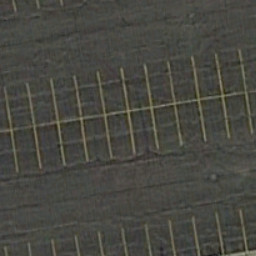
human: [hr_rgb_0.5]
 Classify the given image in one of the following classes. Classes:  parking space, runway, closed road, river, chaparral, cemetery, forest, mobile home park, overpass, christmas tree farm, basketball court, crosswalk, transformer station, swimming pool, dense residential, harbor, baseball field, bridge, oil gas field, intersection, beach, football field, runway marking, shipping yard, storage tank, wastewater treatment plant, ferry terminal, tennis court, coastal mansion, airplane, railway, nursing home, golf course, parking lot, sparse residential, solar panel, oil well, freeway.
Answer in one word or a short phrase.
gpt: parking space